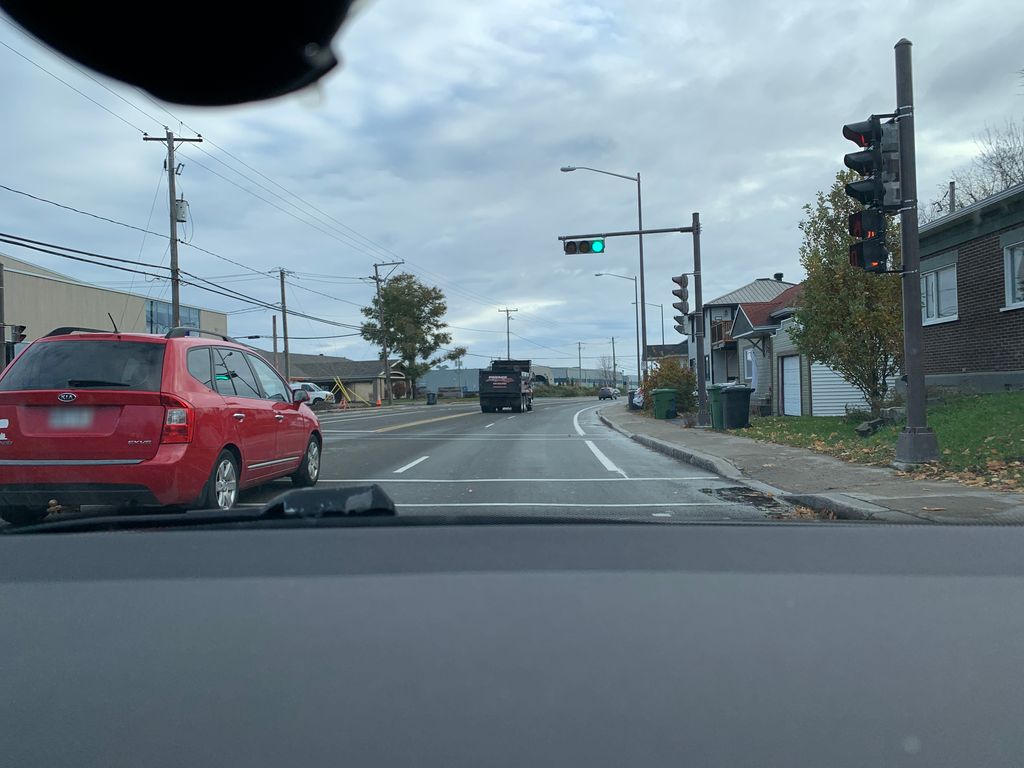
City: quebec_city